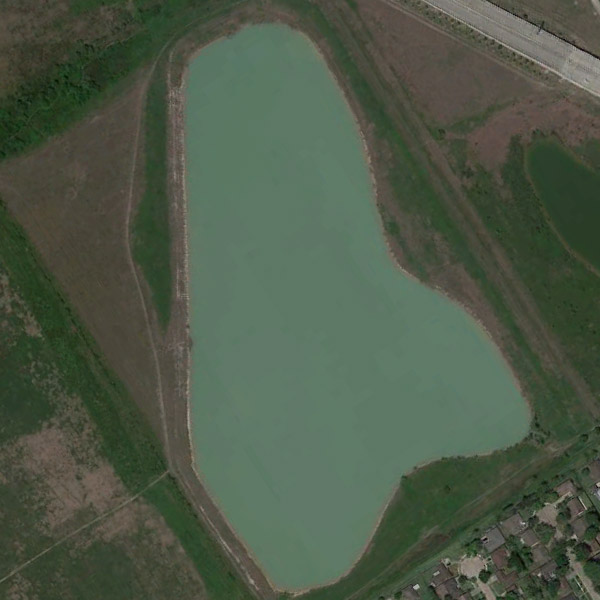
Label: Pond